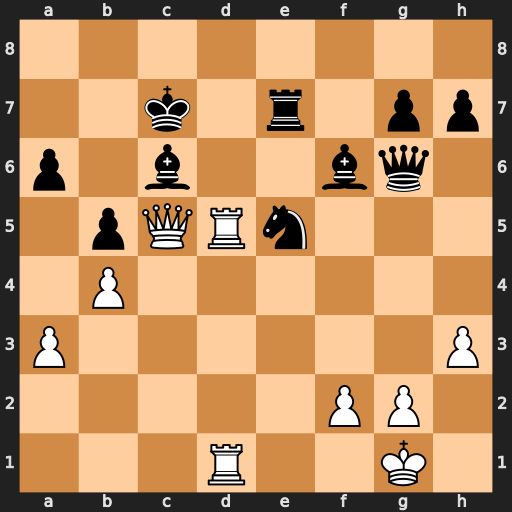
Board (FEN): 8/2k1r1pp/p1b2bq1/1pQRn3/1P6/P6P/5PP1/3R2K1
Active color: w
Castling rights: -
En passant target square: -
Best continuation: Qa7+ Bb7 Rc5+ Nc6 Rxc6+ Kxc6 Qc5#